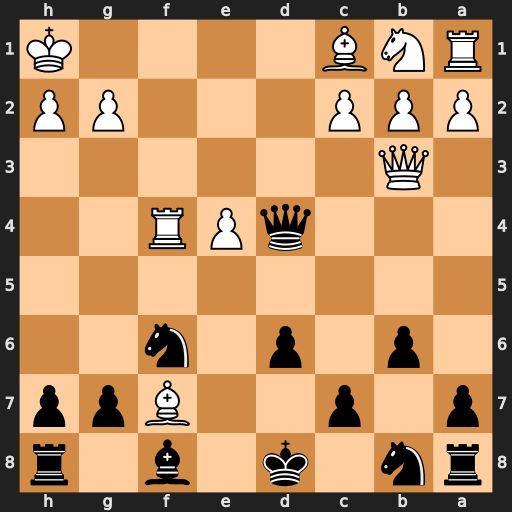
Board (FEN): rn1k1b1r/p1p2Bpp/1p1p1n2/8/3qPR2/1Q6/PPP3PP/RNB4K
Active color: b
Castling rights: -
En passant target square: -
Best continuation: Qd1+ Rf1 Qxf1#